Question: My problem is when in an open javafx project and try to run it without editing it, an error appear like this, and everything install for java FX.

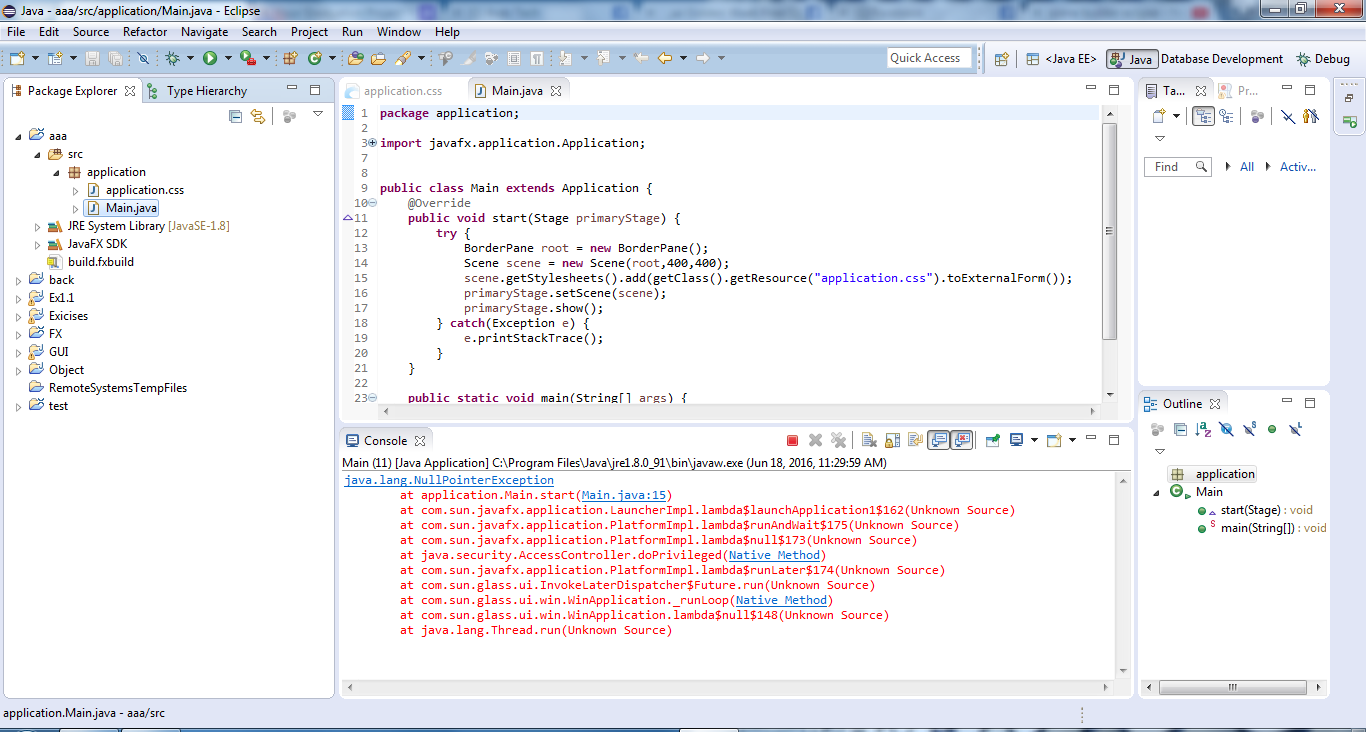
Answer: You should check whether your getClass().getResource() call actually returns a non-null value. I assume your css-file is not in the right place.